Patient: sex M, age 70
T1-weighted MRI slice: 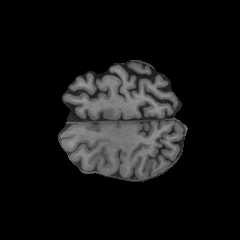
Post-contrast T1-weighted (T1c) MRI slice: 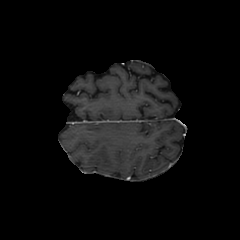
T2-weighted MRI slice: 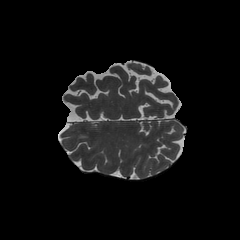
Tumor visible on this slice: yes
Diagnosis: Glioblastoma, IDH-wildtype
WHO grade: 4